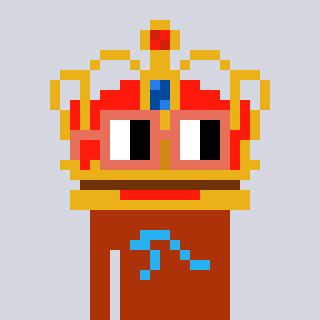
a pixel art character with square orange glasses, a crown-shaped head and a hotbrown-colored body on a cool background